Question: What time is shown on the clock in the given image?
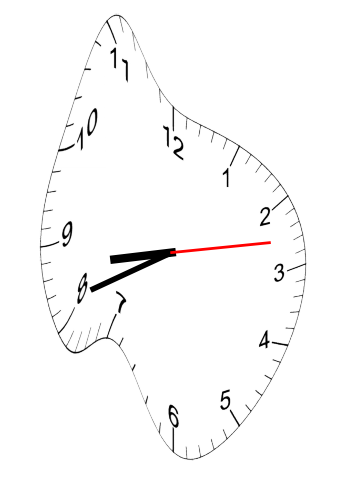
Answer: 08:41:13